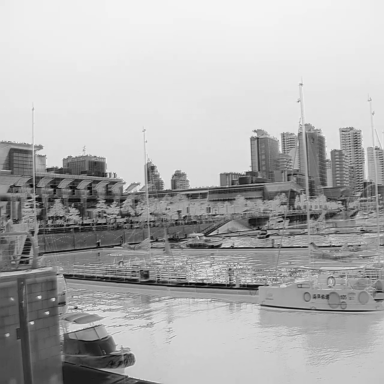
There are four objects shown in the infrared image, including three sailboats, and a canoe.